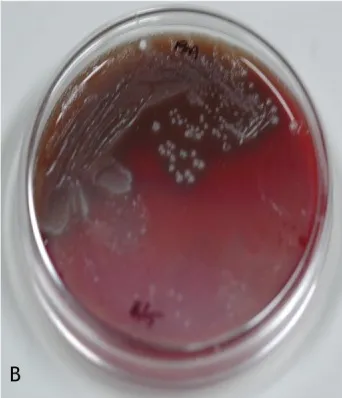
(B) Blood agar plate showing multiple colonies with complete hemolysis suggestive of beta-hemolytic streptococci.
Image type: pathology (gram)